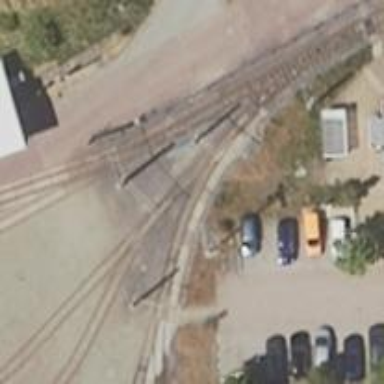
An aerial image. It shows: Railway switch.